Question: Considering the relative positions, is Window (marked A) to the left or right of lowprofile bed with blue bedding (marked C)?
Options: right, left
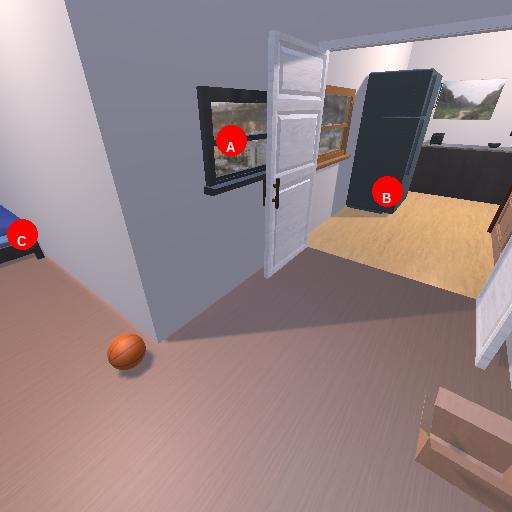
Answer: right